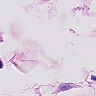
Metastatic tissue present: no